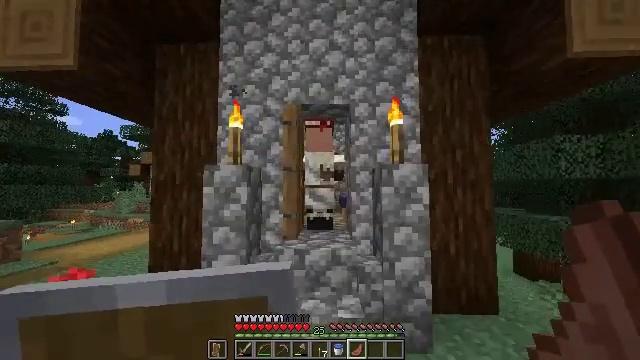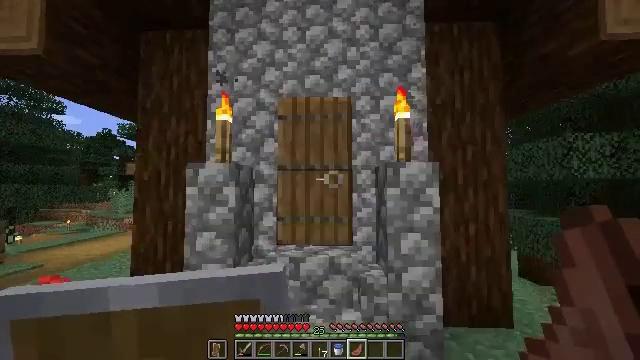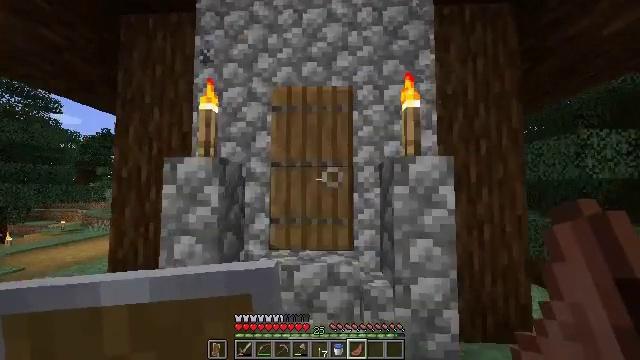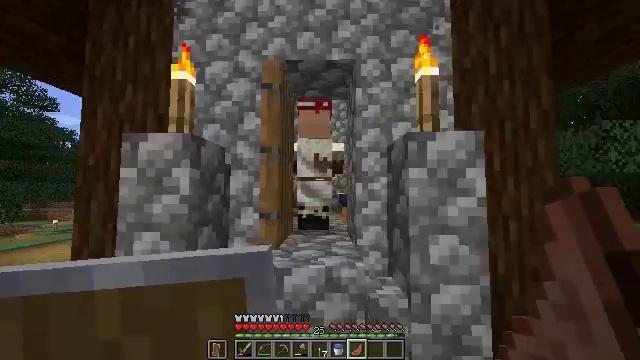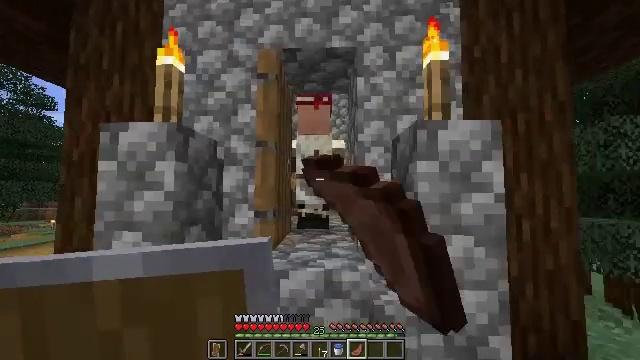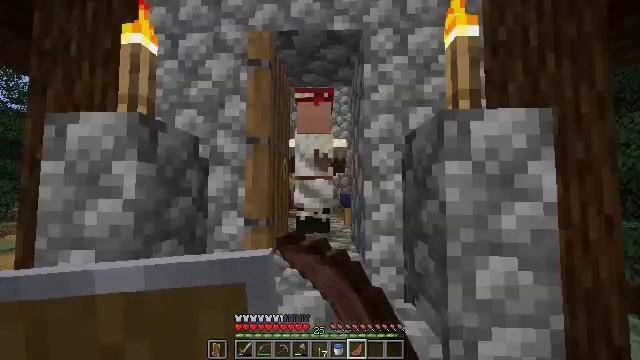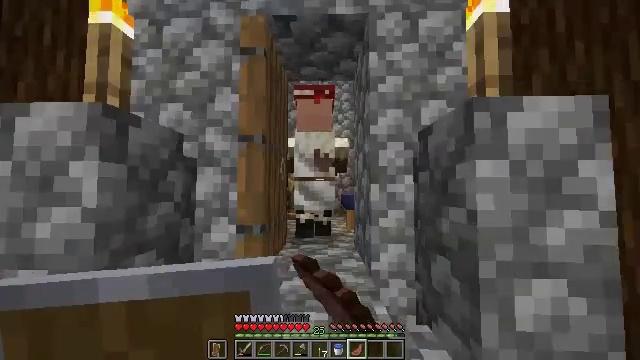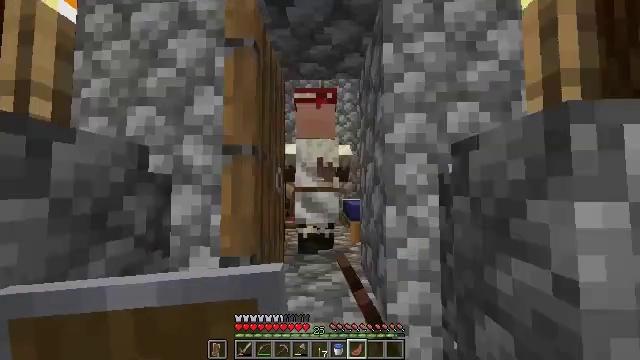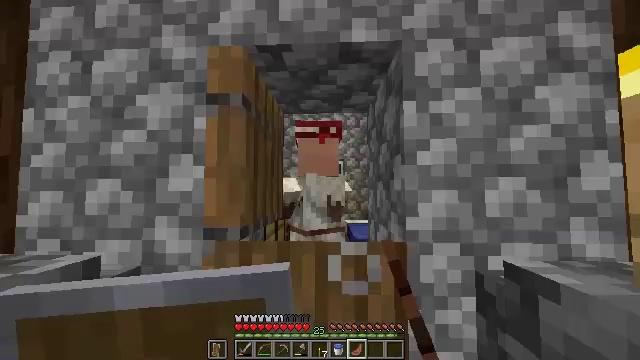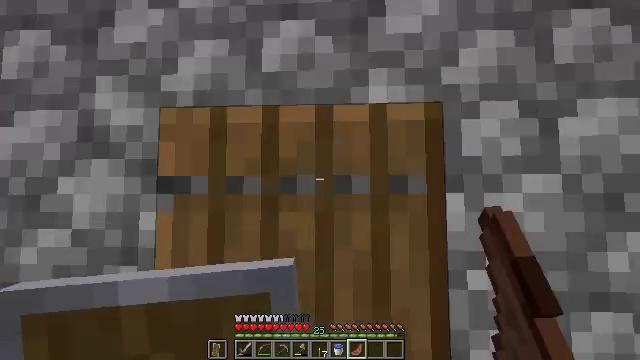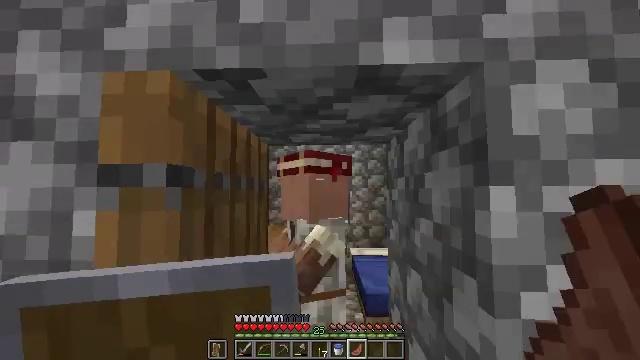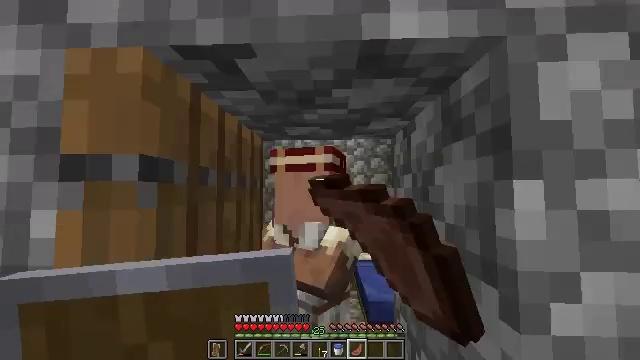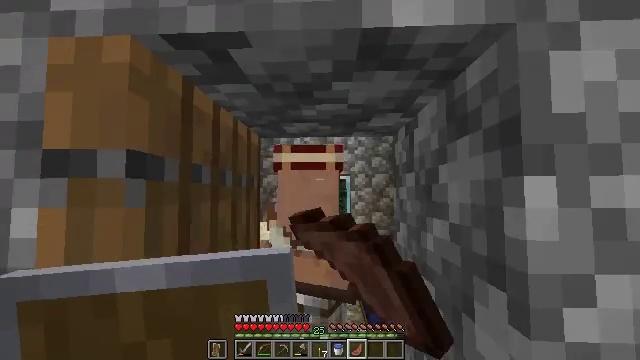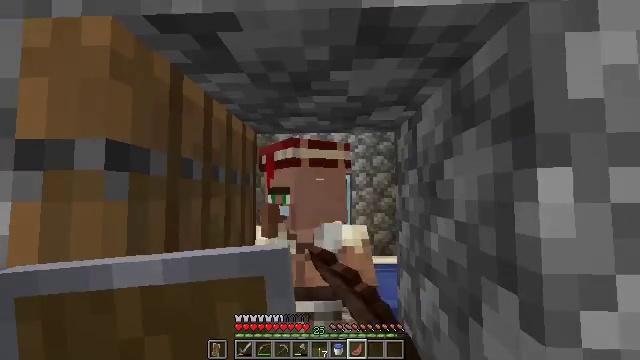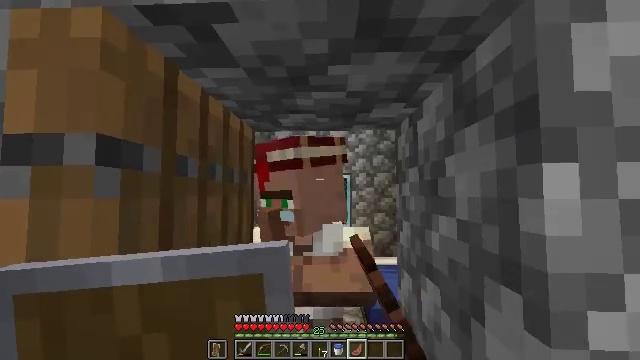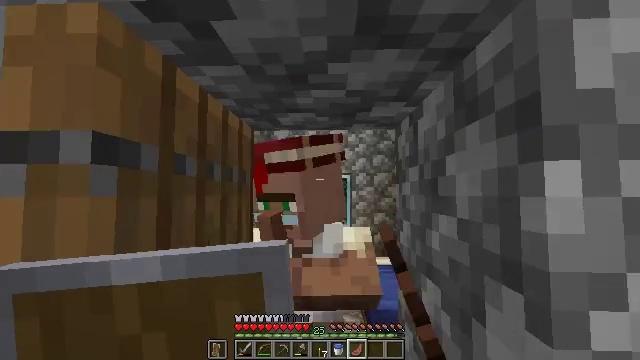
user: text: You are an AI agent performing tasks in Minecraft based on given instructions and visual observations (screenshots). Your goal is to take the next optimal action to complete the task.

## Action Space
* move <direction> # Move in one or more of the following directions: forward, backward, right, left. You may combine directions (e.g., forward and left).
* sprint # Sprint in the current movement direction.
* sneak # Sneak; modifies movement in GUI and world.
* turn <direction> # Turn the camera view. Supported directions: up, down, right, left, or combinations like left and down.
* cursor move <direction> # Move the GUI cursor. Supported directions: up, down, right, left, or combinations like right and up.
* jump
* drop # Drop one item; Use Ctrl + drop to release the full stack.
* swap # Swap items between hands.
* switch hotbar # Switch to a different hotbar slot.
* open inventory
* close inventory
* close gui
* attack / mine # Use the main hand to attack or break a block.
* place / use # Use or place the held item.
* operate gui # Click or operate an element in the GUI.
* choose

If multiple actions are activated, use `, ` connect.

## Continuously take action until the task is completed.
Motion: motion action
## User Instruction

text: Left-click to mine the lectern.
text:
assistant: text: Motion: move forward
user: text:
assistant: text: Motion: move forward
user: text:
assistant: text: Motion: move forward, use / place
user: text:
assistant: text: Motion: move forward, use / place
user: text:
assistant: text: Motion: move forward, use / place
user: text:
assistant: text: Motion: move forward
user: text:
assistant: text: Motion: move forward
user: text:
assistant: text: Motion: move forward
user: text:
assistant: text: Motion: no_op
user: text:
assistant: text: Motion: use / place
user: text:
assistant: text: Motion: use / place
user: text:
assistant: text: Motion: no_op
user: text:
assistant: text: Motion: no_op
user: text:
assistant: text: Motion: no_op
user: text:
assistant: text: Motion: no_op
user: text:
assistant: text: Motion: no_op
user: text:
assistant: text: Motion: no_op
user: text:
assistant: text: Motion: no_op
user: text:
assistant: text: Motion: no_op
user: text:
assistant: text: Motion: no_op
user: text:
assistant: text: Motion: no_op
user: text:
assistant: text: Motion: no_op
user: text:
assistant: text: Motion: use / place
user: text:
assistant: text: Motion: use / place
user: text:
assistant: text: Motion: turn left
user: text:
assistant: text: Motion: turn left and up
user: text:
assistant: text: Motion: turn left
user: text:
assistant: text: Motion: no_op
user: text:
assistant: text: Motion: no_op
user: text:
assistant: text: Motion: no_op